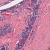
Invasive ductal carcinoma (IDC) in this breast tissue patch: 0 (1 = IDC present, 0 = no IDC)